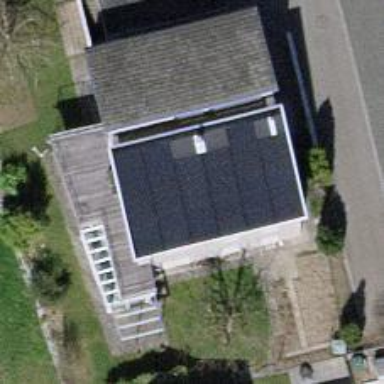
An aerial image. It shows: Solar power generator using photovoltaic panels.